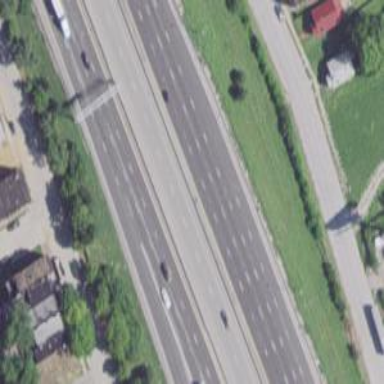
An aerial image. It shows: Motorway.